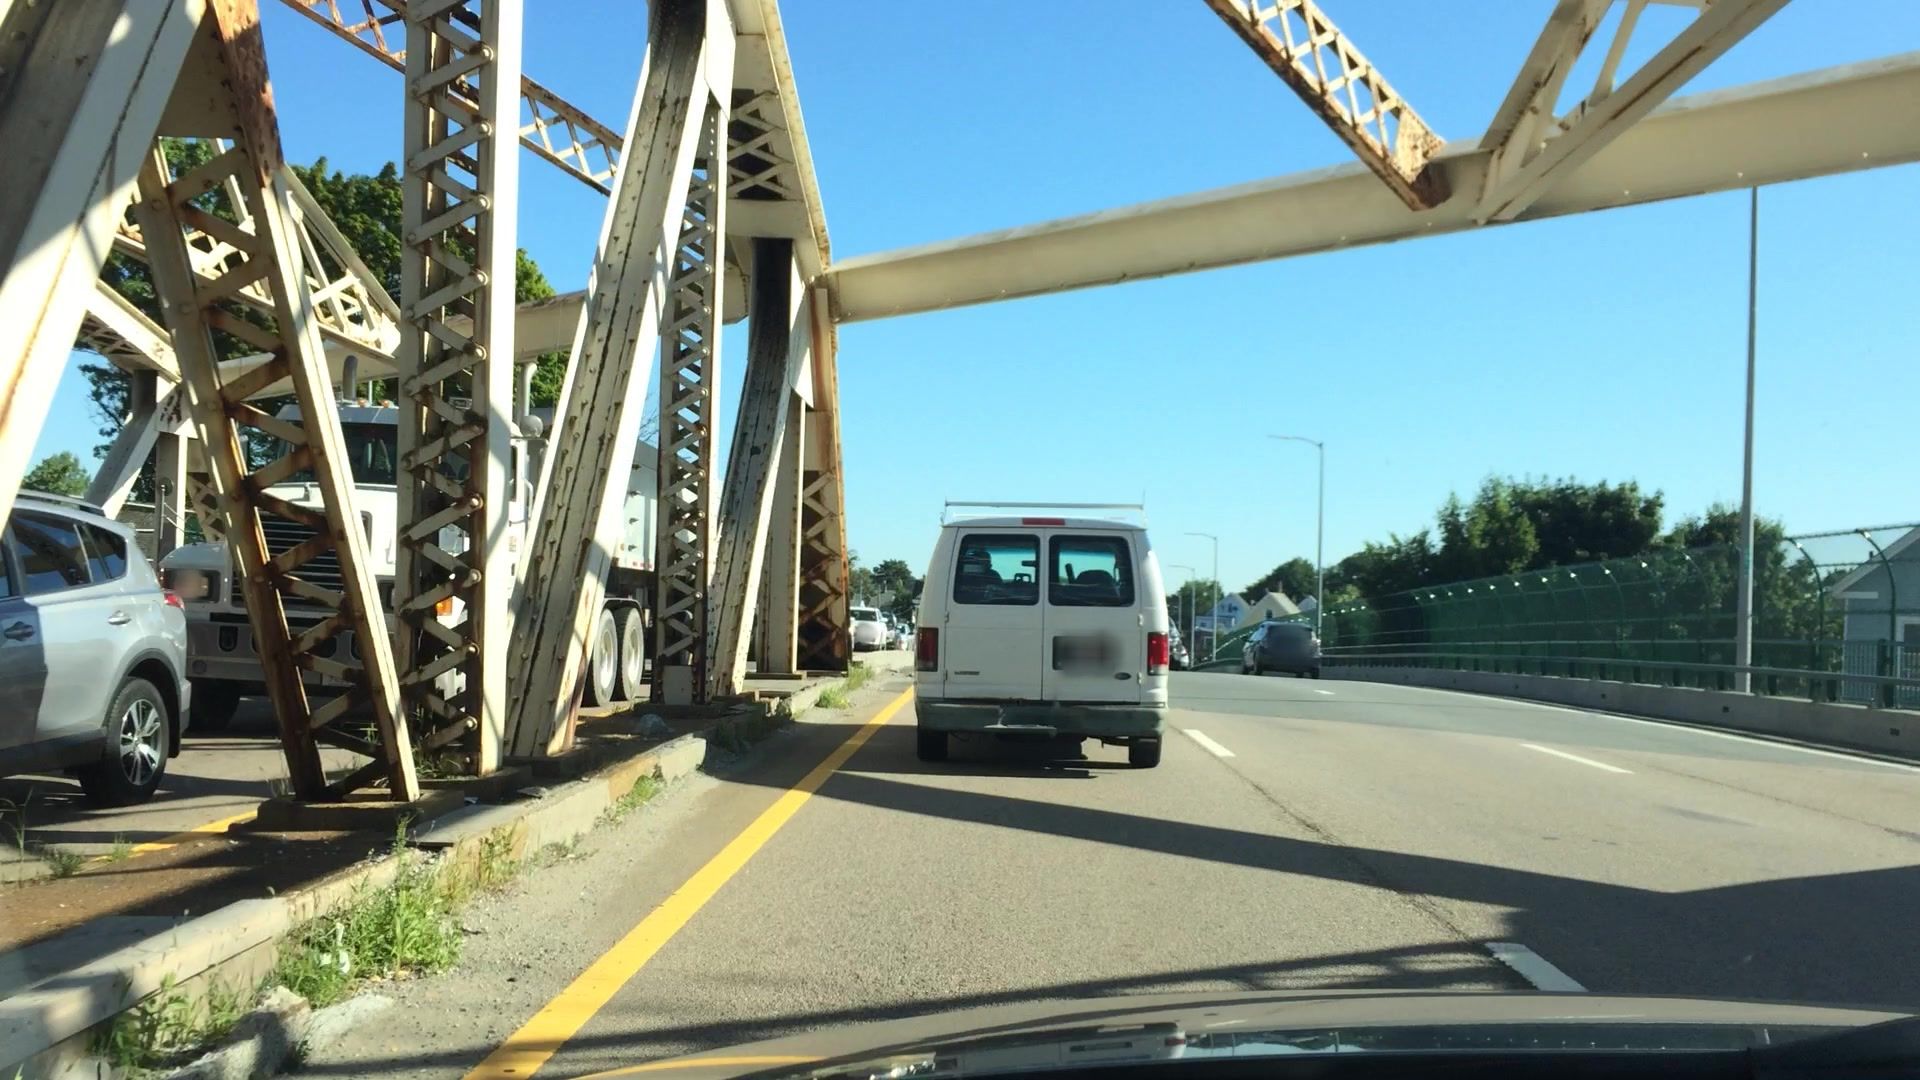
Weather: clear
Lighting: day
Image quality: good
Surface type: driving surface
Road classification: trunk
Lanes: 3, 4
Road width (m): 45.7
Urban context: urban centre
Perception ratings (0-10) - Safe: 6.18, Lively: 1.89, Beautiful: 0.53, Boring: 3.01, Depressing: 6.24, Wealthy: 3.05